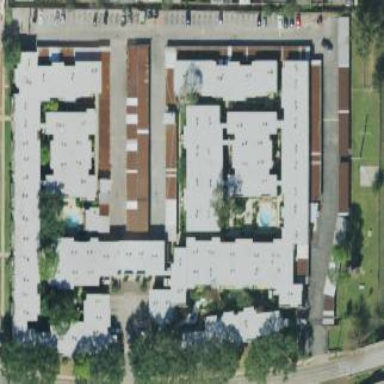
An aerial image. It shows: Residential area consisting of condominiums.